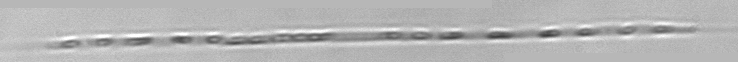
Label: Rhizosolenia